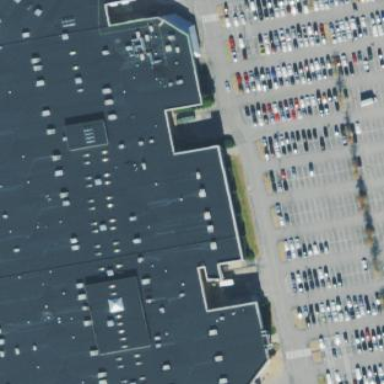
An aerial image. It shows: Department store.